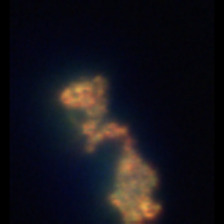
Taxon: Unknown_detritus
Group: Unknown